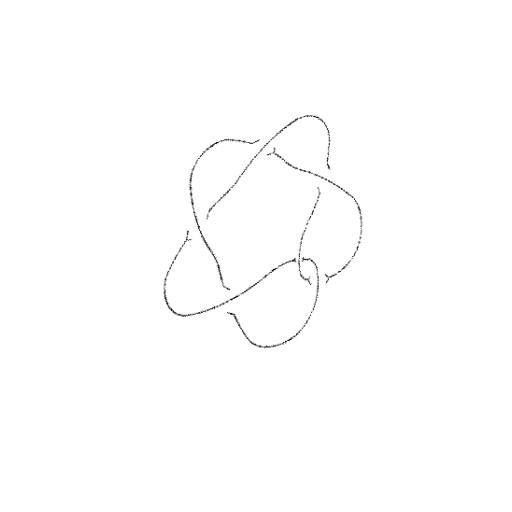
Crossing number: 6